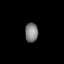
Tissue: lung
Cell type: Epithelial cells
Senescence score: 0.2301
Nuclear area (px): 246
Mean DAPI intensity: 128.211